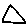
Label: triangle